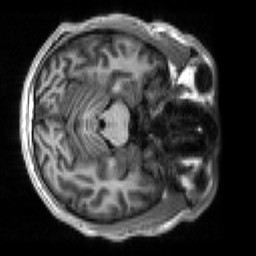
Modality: T1w
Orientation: axial
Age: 18
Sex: male
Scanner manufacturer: siemens
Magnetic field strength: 3 T
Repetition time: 2.3 s
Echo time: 0.00266 s